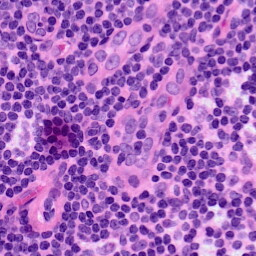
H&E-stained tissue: LymphNode